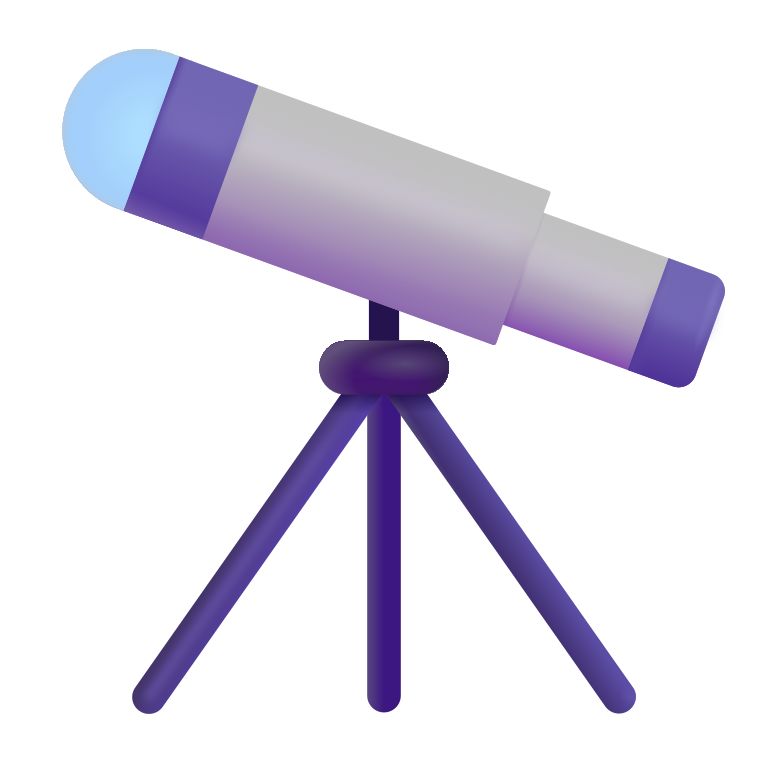
telescope color